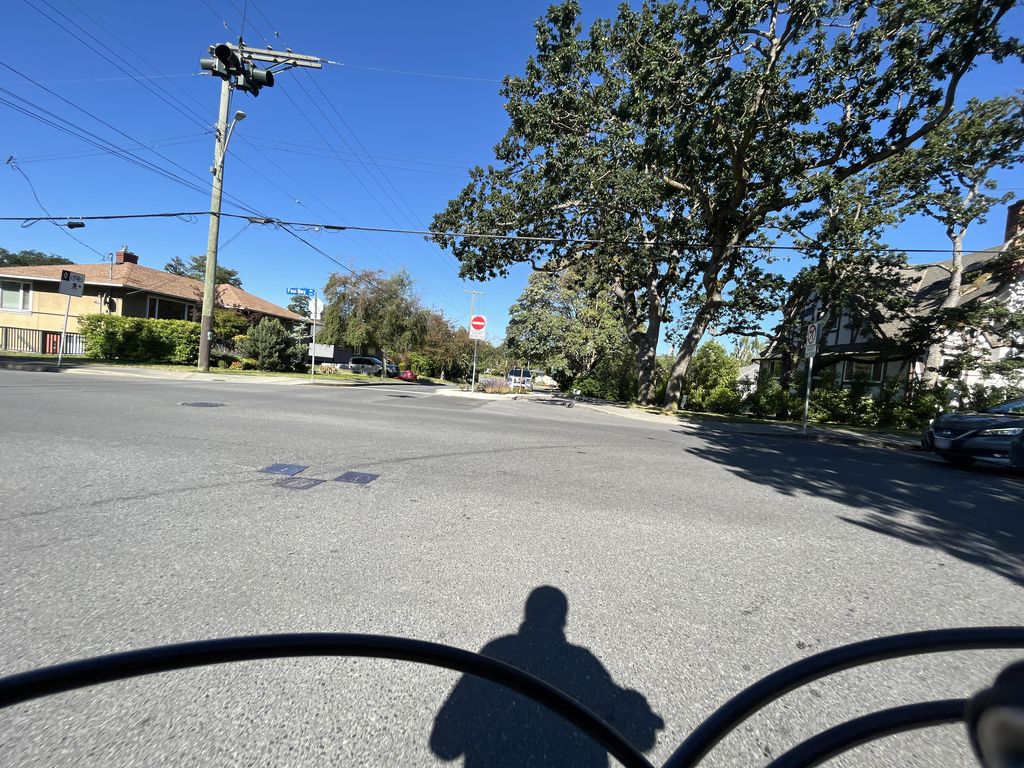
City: victoria